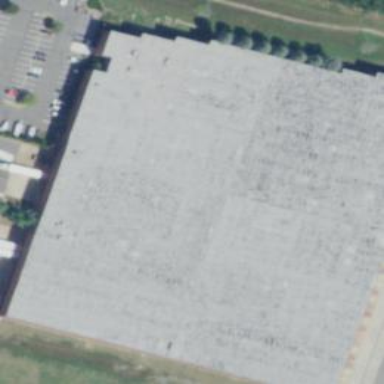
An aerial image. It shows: Warehouse.